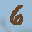
Label: 6